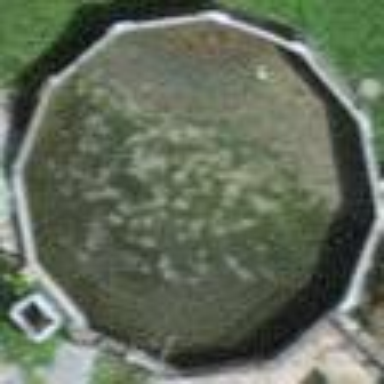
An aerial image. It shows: Slurry tank building.